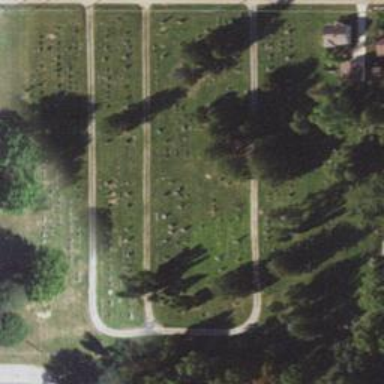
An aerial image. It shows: Cemetery.